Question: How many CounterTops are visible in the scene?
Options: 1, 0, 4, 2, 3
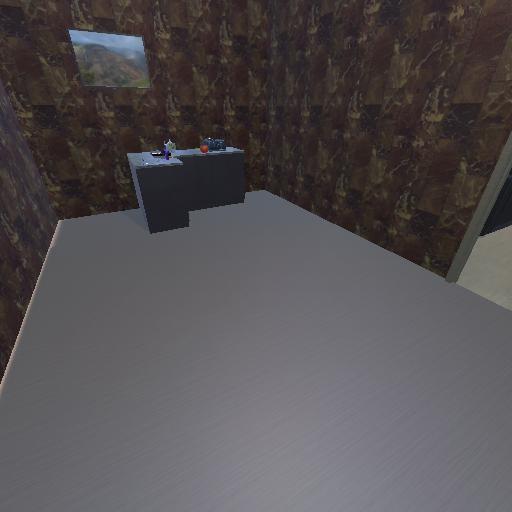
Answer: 1